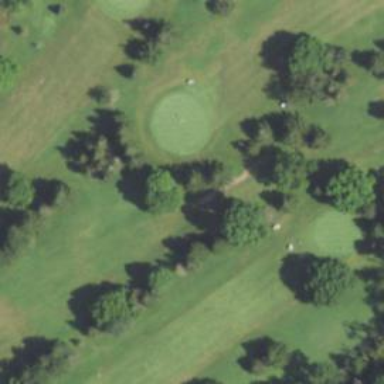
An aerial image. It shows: Path for both road and golf.